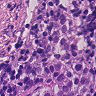
Metastatic tissue present: yes